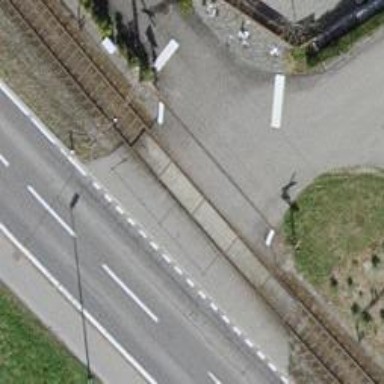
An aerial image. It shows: Level crossing along the railway.